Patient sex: M
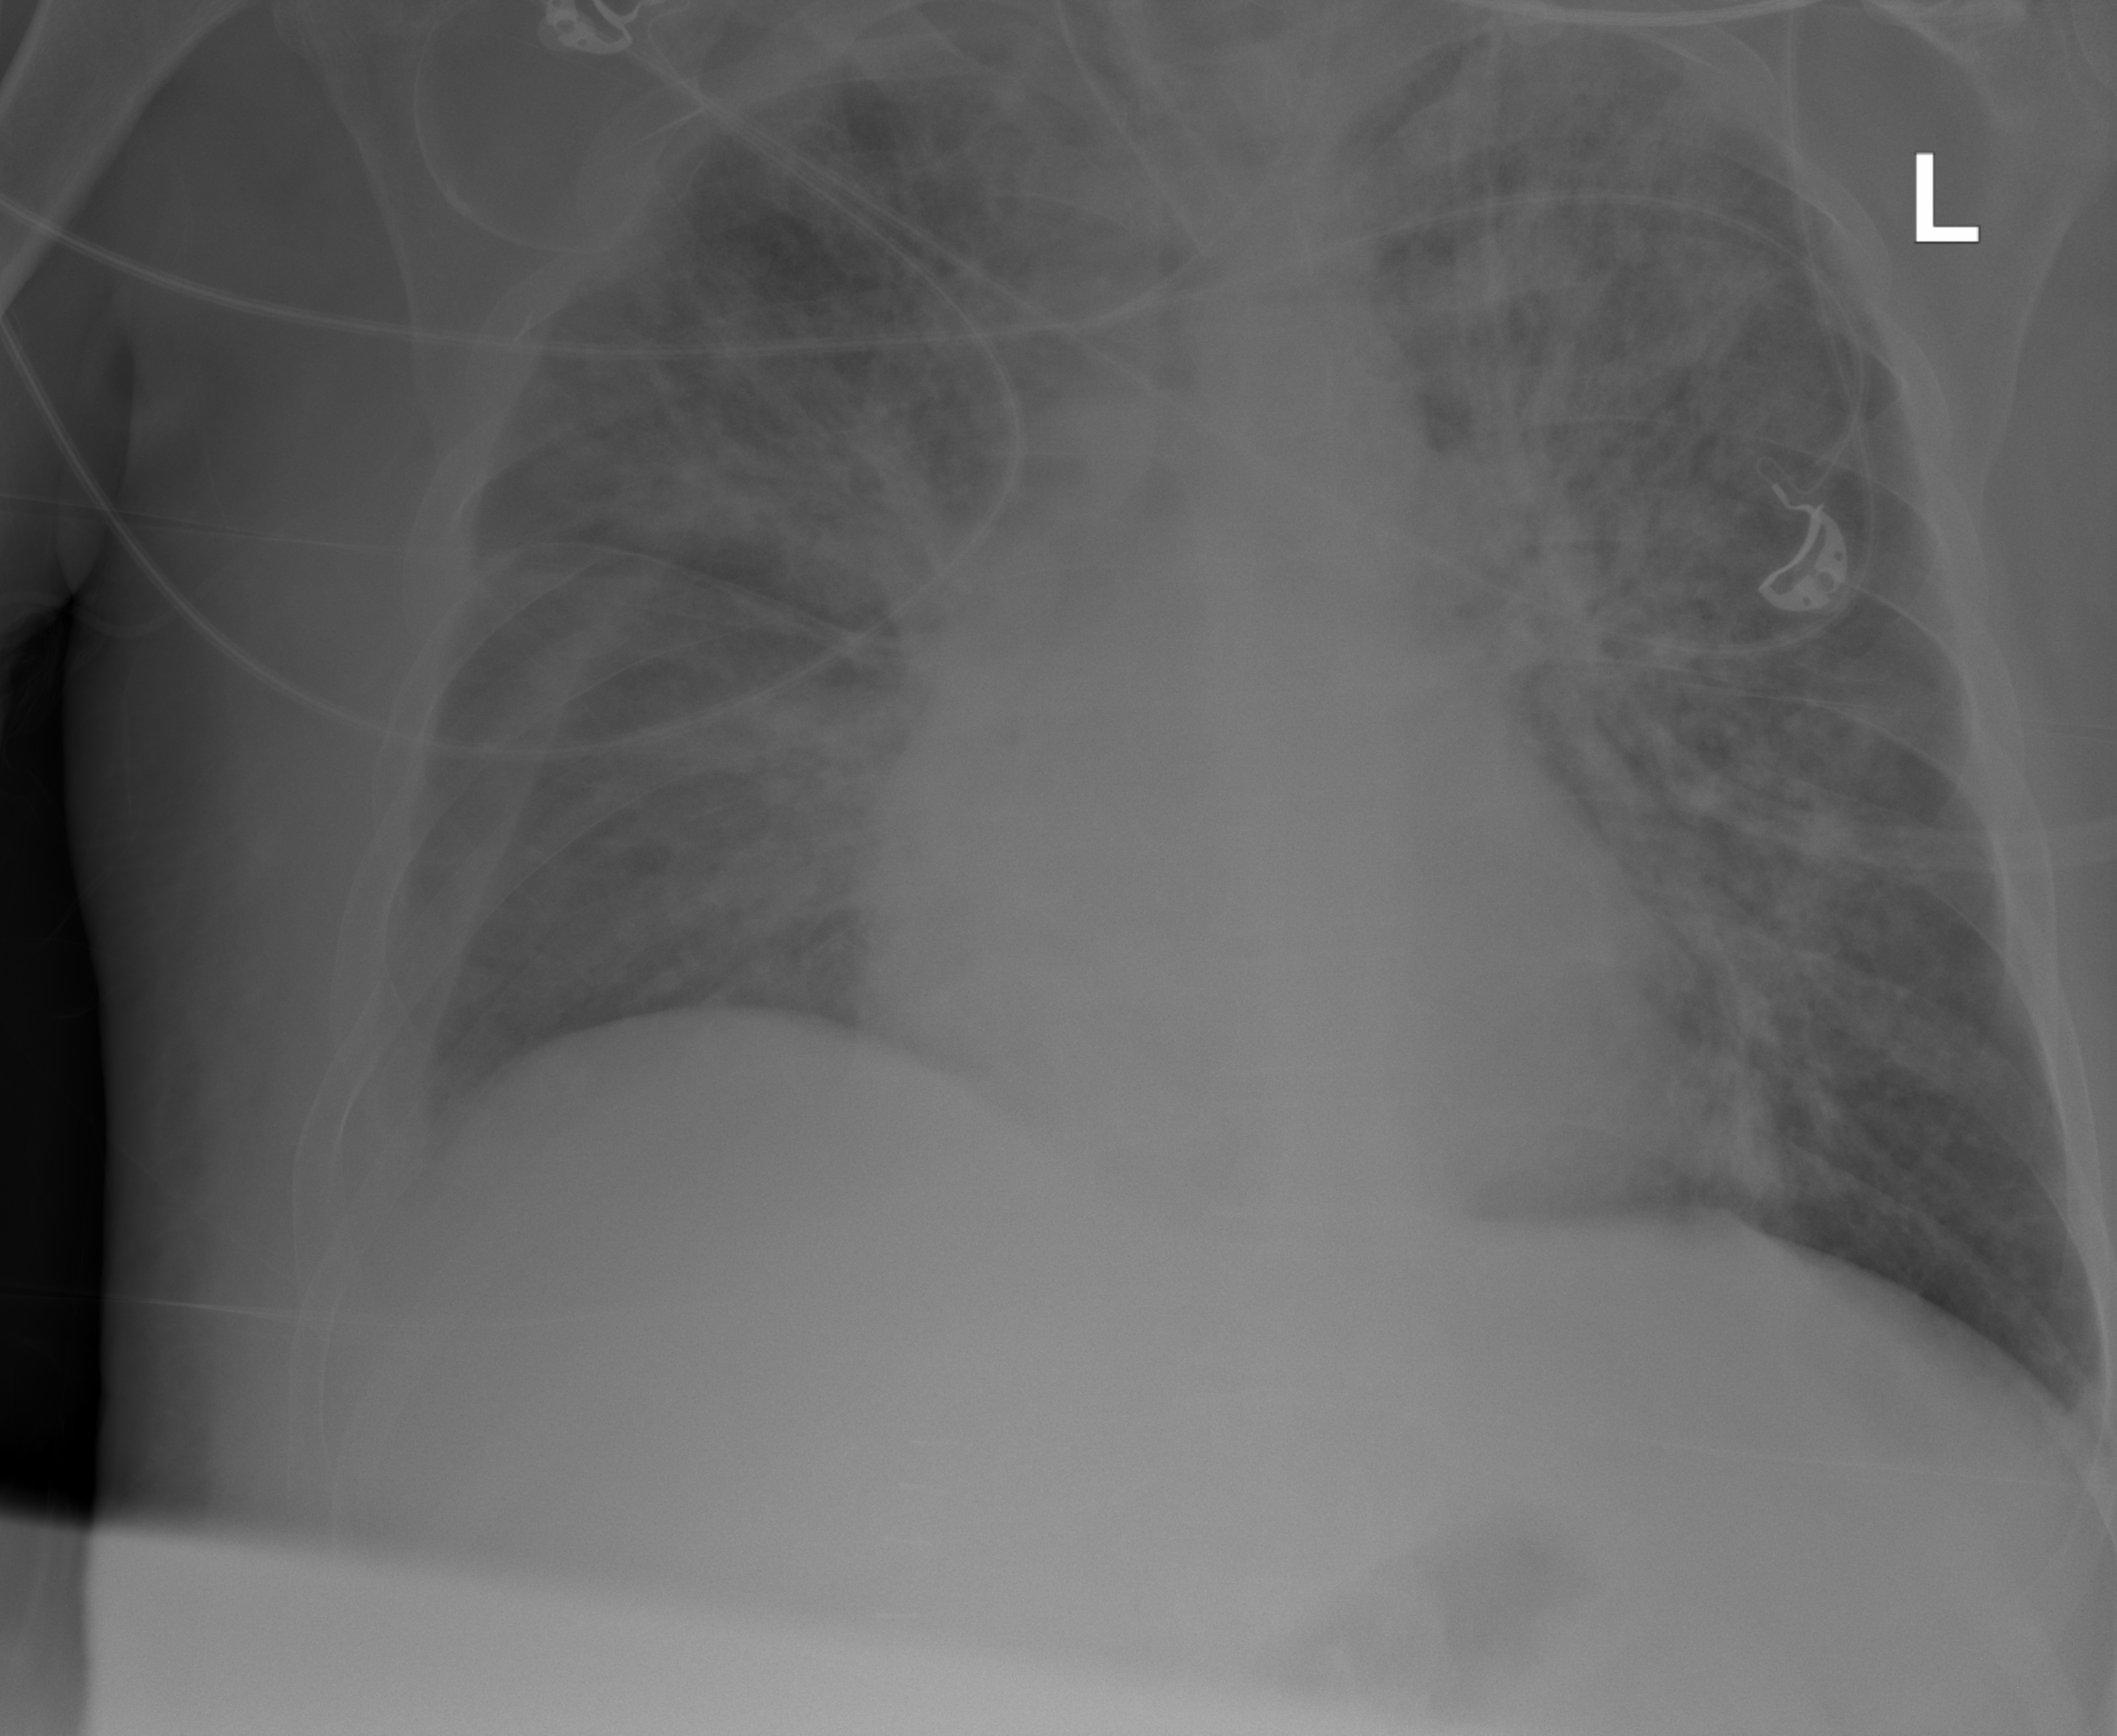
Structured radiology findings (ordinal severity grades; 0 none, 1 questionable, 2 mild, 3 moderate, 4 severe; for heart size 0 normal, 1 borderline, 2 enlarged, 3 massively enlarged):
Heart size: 1
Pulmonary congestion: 2
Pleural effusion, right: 2
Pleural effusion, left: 0
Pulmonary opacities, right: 3
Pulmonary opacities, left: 3
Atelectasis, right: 3
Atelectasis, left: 3